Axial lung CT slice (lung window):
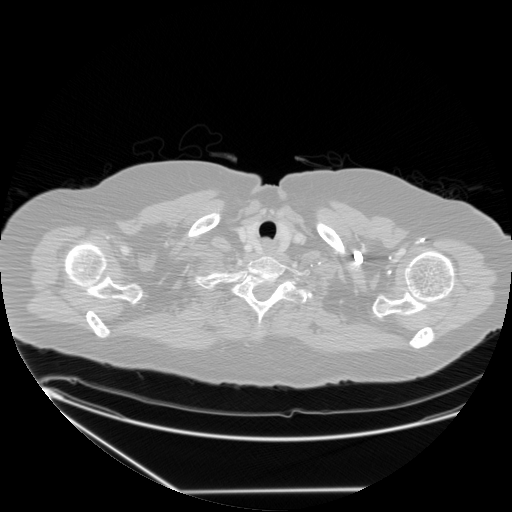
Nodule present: no